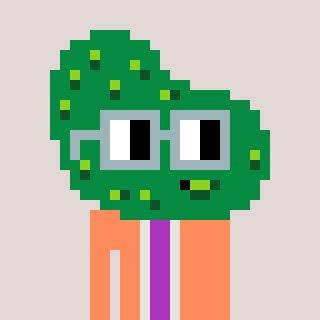
a pixel art character with square dark gray glasses, a pickle-shaped head and a peachy-colored body on a warm background